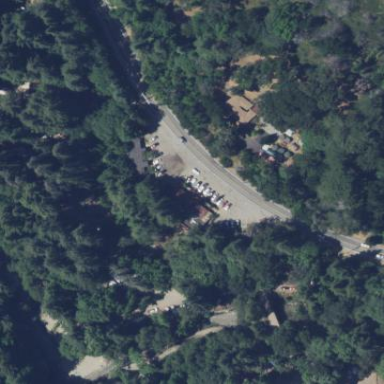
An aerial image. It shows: Parking area.